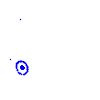
Particle: kaon